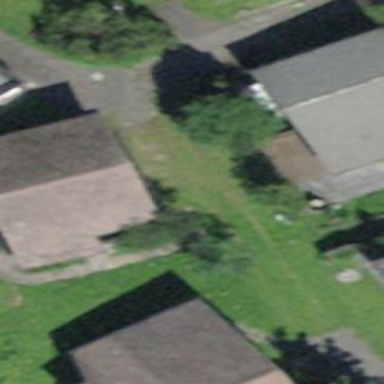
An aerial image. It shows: Detached building.